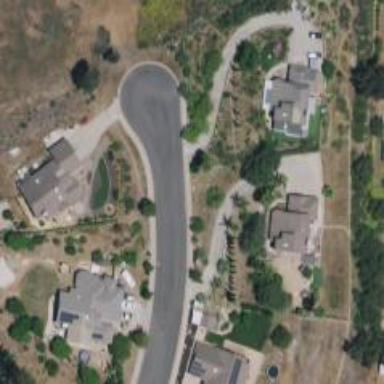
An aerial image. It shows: Driveway.